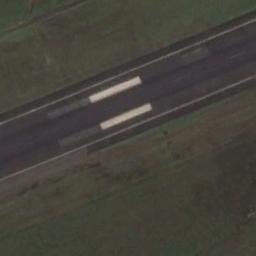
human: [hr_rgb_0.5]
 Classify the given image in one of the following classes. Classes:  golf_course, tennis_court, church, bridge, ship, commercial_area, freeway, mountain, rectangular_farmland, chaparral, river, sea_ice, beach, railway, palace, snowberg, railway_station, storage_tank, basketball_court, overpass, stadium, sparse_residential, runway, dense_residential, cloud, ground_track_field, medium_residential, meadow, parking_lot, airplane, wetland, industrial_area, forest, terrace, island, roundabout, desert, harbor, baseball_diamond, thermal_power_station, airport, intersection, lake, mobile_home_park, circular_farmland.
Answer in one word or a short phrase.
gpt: runway